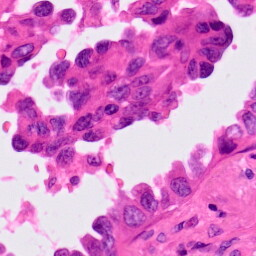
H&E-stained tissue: Lung